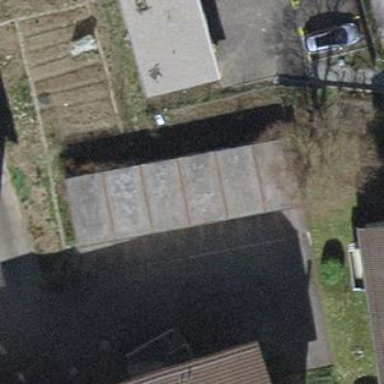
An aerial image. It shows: Group of garages.